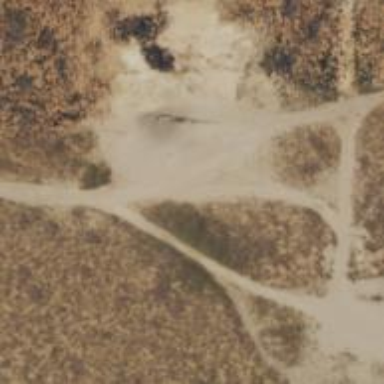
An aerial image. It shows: Wellsite surrounded by sand.